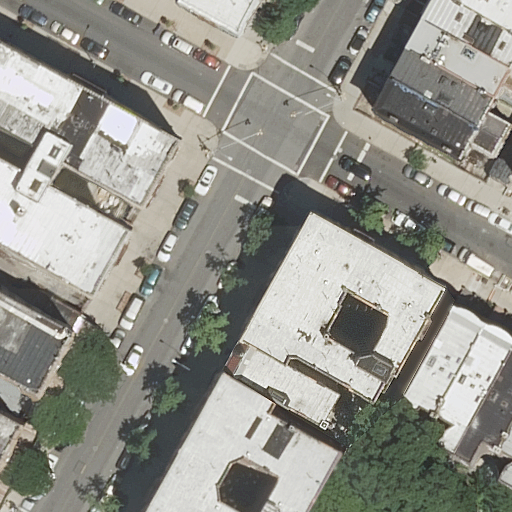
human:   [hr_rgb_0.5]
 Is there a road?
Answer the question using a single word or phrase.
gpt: yes

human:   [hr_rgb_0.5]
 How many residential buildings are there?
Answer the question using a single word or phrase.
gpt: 16

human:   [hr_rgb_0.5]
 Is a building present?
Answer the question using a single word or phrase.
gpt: yes

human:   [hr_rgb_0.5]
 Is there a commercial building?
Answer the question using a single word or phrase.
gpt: no

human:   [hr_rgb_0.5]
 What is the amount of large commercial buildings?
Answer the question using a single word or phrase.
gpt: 0

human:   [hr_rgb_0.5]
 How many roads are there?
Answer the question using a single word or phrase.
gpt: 2

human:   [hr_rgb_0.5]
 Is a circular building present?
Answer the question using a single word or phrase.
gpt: no

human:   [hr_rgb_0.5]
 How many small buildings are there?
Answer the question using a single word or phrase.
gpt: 4

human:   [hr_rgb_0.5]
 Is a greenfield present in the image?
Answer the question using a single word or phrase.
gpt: no

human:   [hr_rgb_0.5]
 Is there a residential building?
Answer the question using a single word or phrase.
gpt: yes

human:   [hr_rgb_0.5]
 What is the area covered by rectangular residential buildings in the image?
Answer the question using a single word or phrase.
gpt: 763m2

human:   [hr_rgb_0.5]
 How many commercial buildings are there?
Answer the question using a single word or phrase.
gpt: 0

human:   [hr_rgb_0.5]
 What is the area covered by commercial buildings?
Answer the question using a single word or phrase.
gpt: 0m2

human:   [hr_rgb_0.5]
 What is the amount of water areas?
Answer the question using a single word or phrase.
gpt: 0

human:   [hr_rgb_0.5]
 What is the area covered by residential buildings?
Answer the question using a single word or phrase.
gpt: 3735m2

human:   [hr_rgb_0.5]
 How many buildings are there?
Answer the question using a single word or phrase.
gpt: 16

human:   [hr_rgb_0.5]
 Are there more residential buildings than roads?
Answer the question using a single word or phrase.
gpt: yes

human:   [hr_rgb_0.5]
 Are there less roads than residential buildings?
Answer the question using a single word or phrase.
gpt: yes

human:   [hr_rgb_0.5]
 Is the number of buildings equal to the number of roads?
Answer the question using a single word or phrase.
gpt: no

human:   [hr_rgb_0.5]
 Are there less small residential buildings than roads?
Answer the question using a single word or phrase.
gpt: no

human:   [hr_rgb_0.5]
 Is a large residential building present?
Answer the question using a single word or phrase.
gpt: yes

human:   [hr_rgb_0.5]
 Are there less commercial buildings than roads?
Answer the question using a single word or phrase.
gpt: yes

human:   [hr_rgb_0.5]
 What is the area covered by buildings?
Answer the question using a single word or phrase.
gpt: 3735m2

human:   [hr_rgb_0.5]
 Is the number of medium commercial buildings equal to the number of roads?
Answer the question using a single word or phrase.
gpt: no

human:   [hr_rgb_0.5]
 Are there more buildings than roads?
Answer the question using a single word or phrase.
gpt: yes

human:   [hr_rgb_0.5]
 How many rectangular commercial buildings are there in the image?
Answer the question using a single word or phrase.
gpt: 0

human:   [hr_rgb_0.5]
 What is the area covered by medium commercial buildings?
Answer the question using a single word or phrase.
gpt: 0m2

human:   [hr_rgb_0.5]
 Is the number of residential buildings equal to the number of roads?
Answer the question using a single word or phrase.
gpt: no

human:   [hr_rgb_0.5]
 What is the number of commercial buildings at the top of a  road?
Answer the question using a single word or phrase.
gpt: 0

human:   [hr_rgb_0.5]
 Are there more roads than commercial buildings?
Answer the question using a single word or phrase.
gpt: yes

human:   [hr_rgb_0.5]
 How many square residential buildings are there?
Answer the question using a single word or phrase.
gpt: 0

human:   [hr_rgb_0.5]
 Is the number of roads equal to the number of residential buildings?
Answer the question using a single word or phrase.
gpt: no

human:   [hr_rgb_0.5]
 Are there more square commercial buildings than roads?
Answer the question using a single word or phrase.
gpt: no

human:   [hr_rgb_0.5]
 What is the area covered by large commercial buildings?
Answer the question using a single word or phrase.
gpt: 0m2

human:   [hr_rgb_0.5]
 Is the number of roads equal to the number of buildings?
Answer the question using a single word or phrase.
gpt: no

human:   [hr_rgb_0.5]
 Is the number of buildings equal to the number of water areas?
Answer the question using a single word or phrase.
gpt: no

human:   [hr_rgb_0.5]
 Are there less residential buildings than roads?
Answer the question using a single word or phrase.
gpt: no

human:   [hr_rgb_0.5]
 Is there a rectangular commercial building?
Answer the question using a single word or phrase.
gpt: no

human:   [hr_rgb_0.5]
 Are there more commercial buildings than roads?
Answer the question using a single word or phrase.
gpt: no

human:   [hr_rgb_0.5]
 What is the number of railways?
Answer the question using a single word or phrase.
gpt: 0

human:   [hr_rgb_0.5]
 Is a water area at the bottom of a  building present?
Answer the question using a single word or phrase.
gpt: no

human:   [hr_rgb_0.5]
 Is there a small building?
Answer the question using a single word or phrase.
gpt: yes

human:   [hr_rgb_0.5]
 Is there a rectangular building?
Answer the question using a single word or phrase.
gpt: yes

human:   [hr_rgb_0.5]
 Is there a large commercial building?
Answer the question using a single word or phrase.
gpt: no

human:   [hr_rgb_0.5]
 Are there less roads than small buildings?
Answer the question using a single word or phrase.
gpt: yes

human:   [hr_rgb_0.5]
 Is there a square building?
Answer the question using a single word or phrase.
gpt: no

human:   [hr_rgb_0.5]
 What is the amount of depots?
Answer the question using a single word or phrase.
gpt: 0

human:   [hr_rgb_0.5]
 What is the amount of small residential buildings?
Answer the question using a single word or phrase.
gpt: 4

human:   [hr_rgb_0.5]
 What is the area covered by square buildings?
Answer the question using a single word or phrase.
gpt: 0m2

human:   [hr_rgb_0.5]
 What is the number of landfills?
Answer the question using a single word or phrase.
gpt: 0

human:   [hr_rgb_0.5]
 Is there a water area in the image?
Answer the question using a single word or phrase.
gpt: no

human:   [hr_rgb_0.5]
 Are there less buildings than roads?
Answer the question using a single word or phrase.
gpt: no

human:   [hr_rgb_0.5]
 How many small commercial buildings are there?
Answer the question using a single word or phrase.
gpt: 0

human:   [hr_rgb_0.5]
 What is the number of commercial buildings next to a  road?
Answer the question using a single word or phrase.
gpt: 0

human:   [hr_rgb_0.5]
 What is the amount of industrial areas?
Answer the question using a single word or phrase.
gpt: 0

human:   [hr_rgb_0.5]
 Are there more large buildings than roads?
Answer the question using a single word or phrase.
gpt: yes

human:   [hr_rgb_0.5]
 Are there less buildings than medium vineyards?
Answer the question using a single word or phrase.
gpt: no

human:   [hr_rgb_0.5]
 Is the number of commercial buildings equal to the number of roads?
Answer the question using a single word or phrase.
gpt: no

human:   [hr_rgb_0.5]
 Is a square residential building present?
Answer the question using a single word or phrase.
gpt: no

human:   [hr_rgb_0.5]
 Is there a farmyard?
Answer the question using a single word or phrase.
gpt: no

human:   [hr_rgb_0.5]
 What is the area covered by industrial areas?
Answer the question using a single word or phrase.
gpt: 0m2

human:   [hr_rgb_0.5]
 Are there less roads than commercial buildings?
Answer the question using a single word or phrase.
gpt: no

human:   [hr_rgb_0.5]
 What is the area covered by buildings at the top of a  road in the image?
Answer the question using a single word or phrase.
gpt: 950m2

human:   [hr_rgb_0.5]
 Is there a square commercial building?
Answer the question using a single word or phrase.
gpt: no